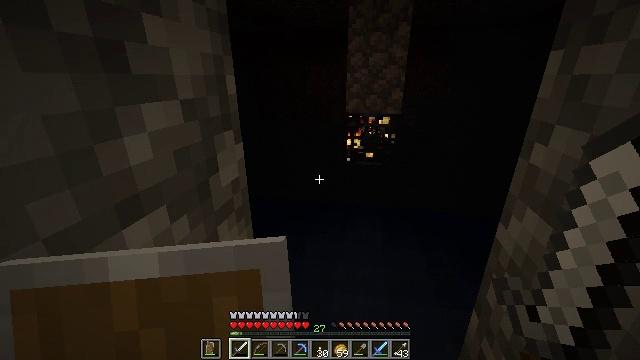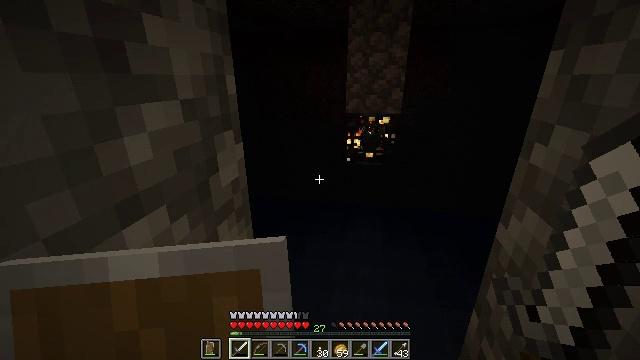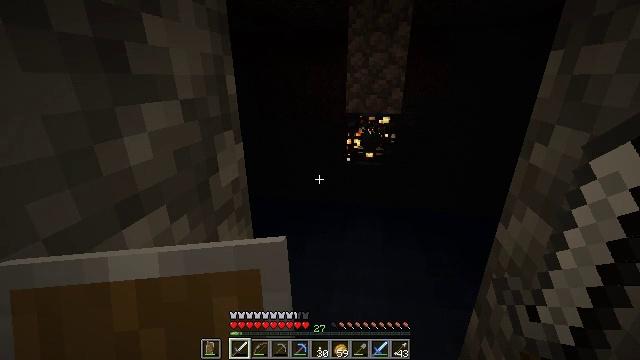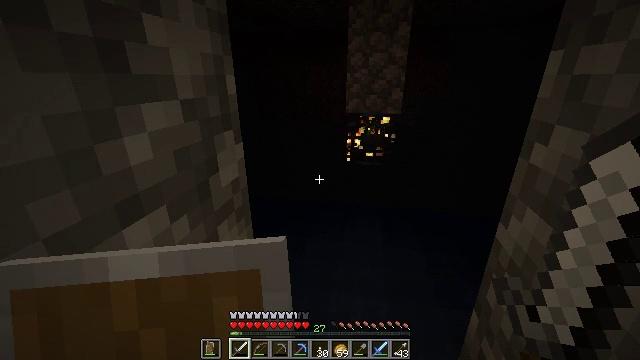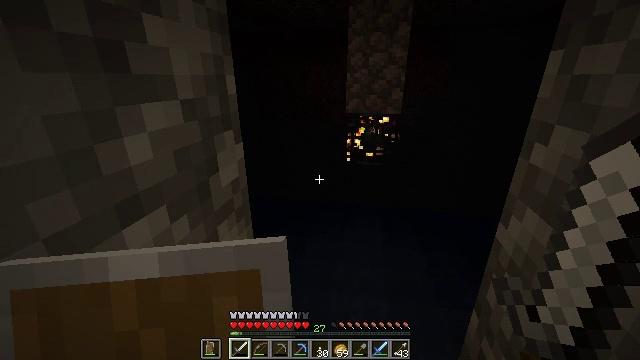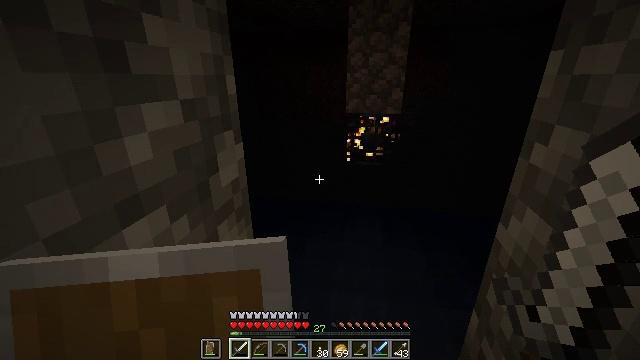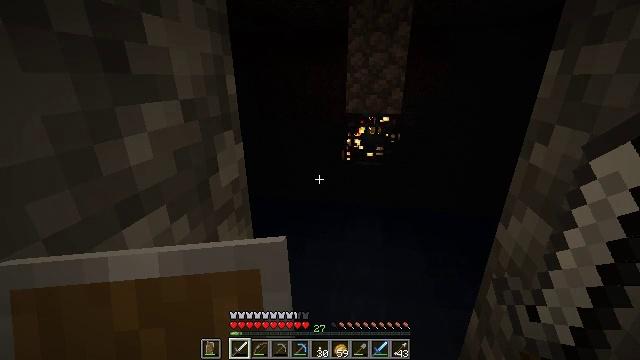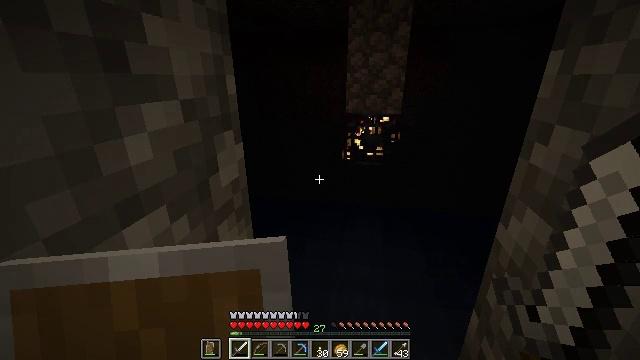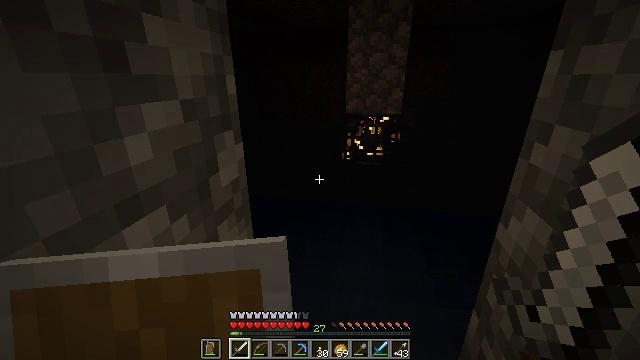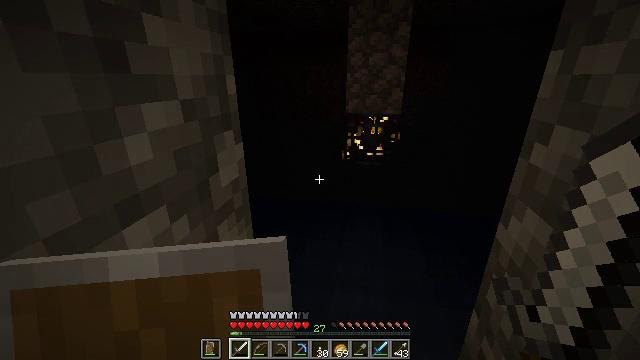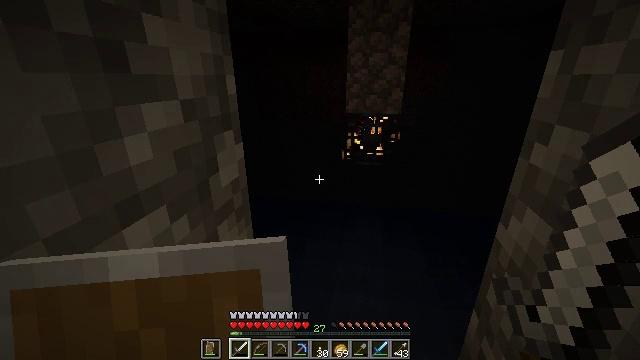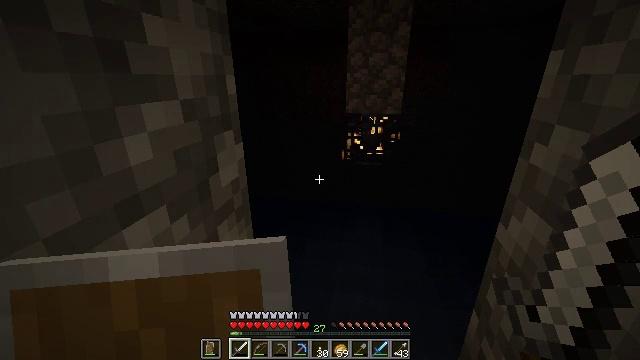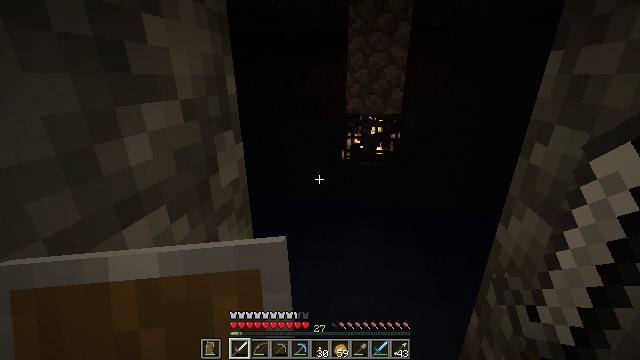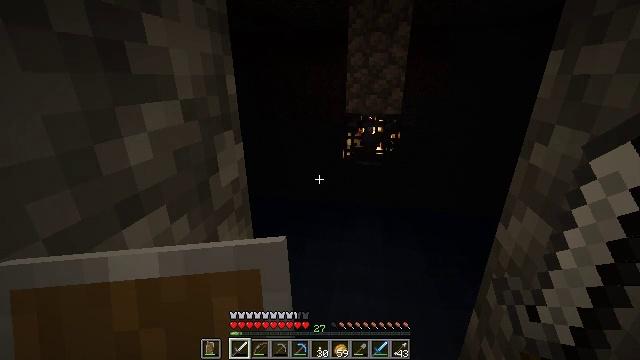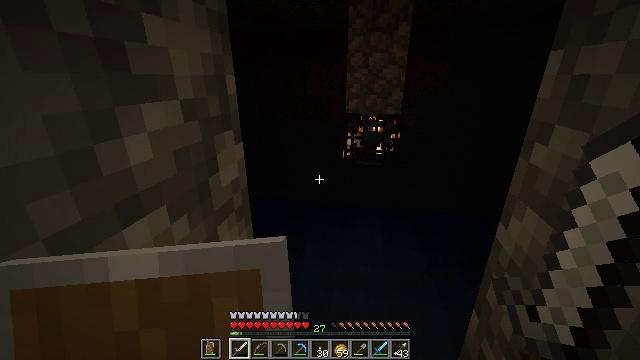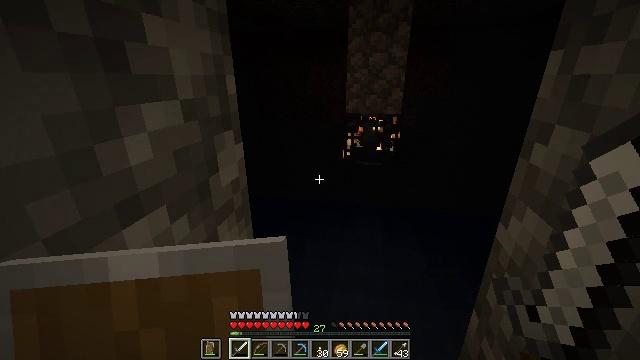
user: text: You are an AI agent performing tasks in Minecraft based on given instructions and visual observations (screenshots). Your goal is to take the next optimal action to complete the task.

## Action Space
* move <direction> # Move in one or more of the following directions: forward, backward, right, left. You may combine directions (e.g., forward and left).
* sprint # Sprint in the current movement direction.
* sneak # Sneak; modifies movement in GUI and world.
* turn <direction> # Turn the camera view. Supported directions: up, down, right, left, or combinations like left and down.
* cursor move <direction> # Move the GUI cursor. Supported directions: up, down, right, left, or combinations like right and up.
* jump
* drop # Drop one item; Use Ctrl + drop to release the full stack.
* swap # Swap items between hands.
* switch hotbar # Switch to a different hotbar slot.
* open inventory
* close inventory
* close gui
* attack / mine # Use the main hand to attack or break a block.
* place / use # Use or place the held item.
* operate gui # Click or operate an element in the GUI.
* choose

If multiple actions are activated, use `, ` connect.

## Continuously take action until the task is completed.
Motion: motion action
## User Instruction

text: Remove an iron sword from the inventory.
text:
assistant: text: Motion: no_op
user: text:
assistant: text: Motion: no_op
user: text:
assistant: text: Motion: no_op
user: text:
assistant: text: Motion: no_op
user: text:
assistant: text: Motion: no_op
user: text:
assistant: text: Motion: no_op
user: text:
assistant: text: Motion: no_op
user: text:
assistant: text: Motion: no_op
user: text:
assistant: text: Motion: no_op
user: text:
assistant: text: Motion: no_op
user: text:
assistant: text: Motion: no_op
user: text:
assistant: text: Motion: no_op
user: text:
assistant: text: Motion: no_op
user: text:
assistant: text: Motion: no_op
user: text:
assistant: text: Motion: no_op
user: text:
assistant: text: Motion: no_op
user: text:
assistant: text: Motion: no_op
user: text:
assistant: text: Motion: no_op
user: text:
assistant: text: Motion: no_op
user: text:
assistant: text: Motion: no_op
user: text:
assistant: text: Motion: no_op
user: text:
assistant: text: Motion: no_op
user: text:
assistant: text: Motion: no_op
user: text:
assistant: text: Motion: no_op
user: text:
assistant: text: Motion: no_op
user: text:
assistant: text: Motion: no_op
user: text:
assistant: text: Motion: no_op
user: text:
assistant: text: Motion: no_op
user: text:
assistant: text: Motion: no_op
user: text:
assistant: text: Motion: no_op